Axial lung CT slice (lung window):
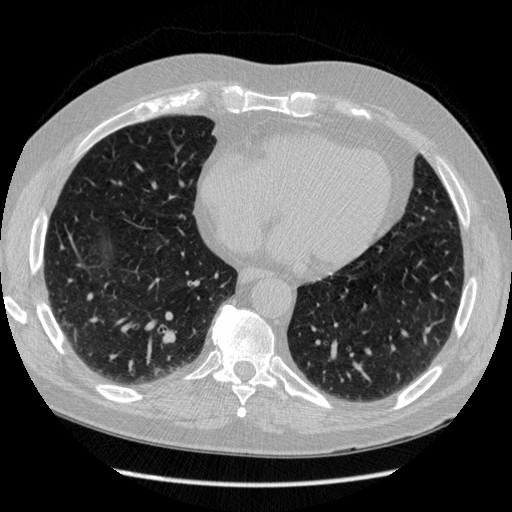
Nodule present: no